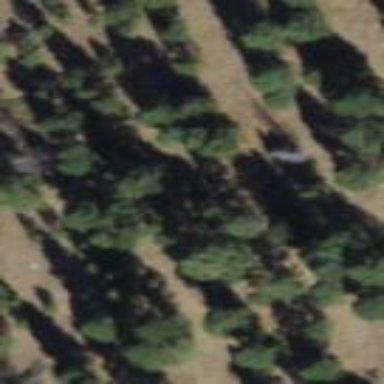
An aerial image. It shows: Evergreen needle-leaved woodland.